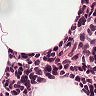
Metastatic tissue present: no